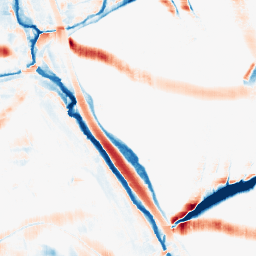
Category: morphological
Decomposition family: morphological_rect
Decomposition parameters: operation: average
width: 20
height: 20
Upsampling method: cubic_catmull_rom
Upsampling parameters: scale: 2
Upsampling scale: 2